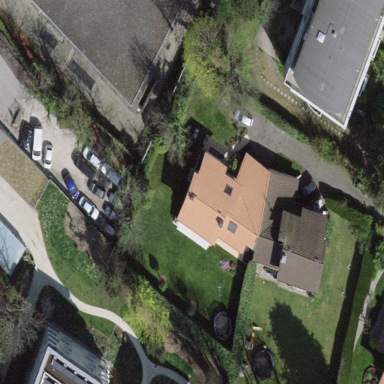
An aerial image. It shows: Garden surrounded by fence.